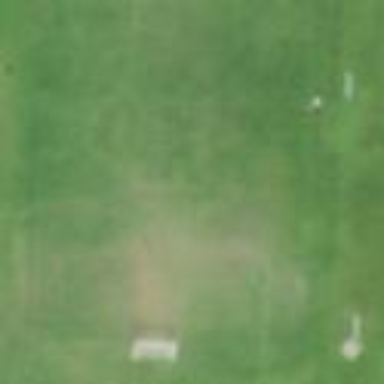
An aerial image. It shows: Softball pitch for leisure land activities.